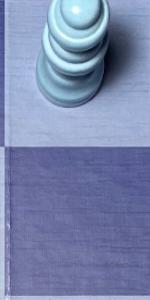
Label: Empty